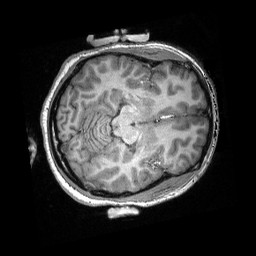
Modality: T1w
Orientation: axial
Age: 20
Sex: female